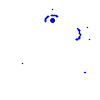
Particle: kaon